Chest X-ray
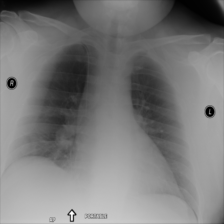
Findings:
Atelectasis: negative
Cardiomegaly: negative
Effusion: negative
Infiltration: negative
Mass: positive
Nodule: positive
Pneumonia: negative
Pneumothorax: negative
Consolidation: negative
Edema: negative
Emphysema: negative
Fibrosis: negative
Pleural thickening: negative
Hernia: negative